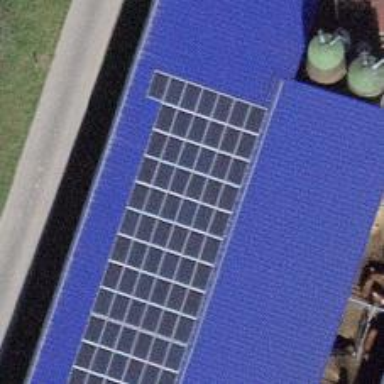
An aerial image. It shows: Solar power generator with photovoltaic panels.